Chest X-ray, PA view. Patient: 44 years old, sex M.
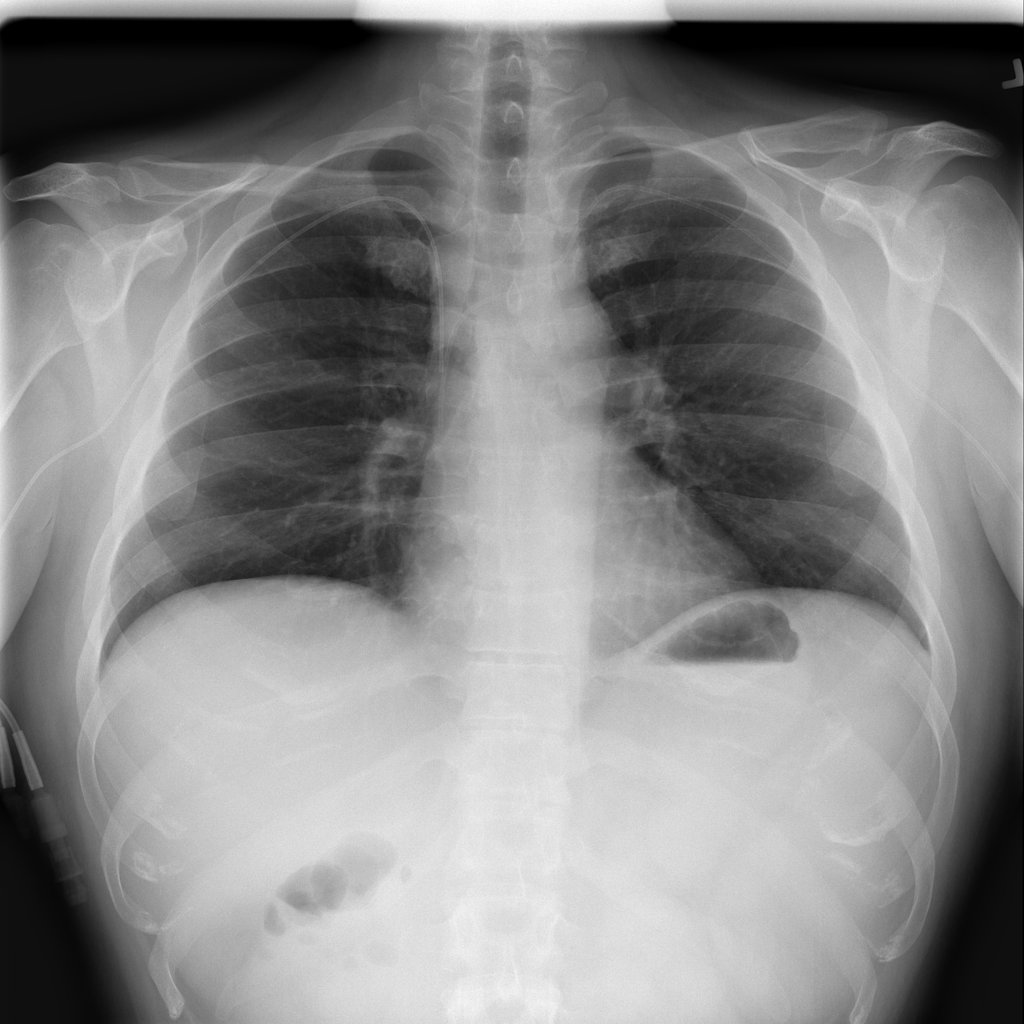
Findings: No Finding